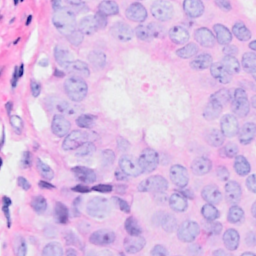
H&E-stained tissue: Breast